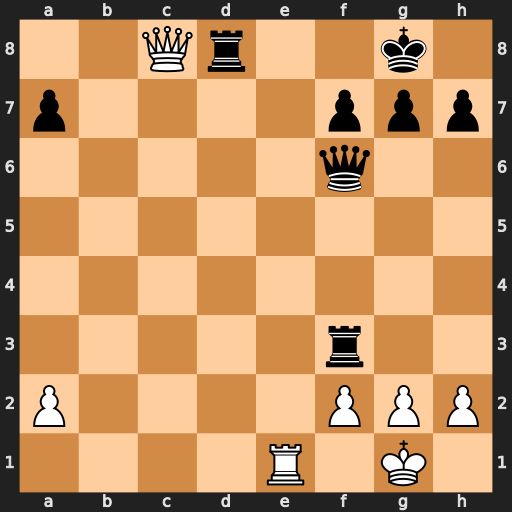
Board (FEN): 2Qr2k1/p4ppp/5q2/8/8/5r2/P4PPP/4R1K1
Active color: w
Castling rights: -
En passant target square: -
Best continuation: Re8+ Rxe8 Qxe8#